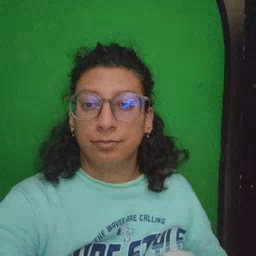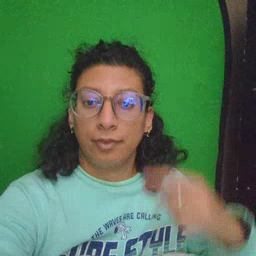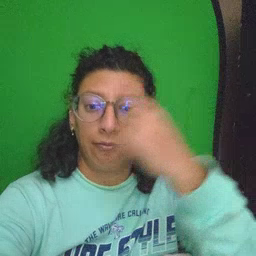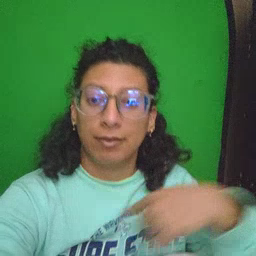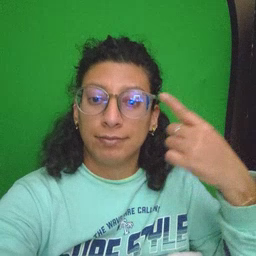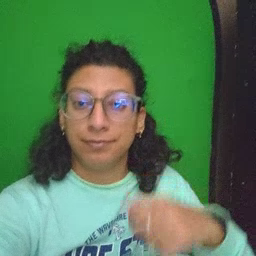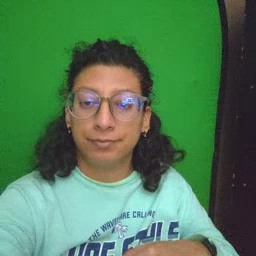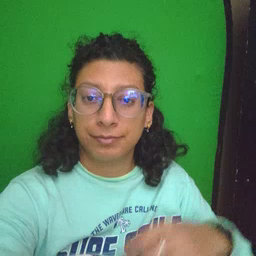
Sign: face